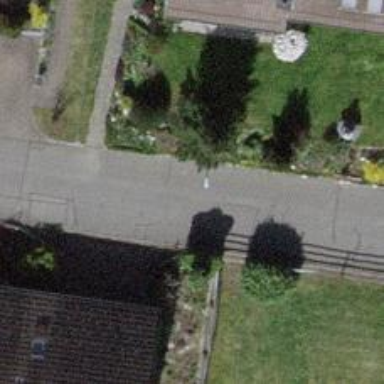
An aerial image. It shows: Residential road with asphalt surface and no sidewalks.